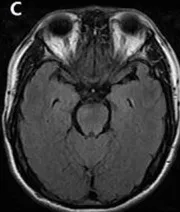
Brain MRI finding. (C) No abnormal signal in the parietal and occipital lobes was found.
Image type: radiology (mri)